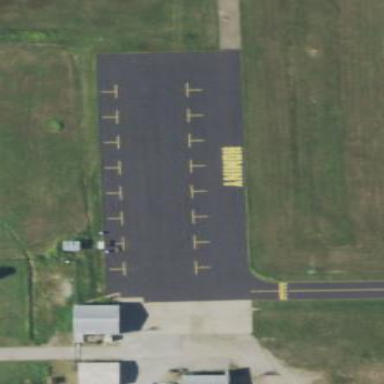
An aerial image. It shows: Apron at the airport.